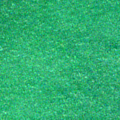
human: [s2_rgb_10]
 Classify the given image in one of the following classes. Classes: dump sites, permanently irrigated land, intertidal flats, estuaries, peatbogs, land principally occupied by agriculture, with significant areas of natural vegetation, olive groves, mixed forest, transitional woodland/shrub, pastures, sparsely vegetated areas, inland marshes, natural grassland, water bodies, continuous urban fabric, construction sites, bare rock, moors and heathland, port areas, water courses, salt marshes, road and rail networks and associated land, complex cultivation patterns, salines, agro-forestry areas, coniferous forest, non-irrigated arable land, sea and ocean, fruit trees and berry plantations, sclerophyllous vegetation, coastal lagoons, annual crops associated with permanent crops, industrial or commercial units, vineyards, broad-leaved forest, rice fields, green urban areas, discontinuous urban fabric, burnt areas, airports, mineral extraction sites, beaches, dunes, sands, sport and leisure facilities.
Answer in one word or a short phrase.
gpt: sea and ocean